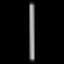
Label: line